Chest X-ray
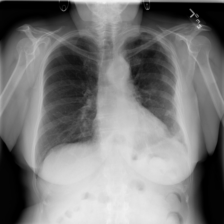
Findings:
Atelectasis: negative
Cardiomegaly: negative
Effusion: negative
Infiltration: negative
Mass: negative
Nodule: negative
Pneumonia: negative
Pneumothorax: negative
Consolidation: negative
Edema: negative
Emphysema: negative
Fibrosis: negative
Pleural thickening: negative
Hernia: negative